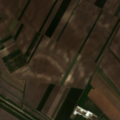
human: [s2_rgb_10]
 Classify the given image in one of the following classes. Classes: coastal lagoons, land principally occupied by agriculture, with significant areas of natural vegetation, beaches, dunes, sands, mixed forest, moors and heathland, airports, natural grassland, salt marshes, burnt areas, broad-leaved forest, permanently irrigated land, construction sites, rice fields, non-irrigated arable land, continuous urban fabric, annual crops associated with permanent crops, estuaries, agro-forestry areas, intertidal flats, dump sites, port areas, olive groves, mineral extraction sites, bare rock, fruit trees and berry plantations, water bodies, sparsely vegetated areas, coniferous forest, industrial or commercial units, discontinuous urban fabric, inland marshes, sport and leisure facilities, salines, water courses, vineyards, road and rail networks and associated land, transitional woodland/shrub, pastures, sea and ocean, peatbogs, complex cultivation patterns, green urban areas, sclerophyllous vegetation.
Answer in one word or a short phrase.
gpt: non-irrigated arable land, complex cultivation patterns, transitional woodland/shrub